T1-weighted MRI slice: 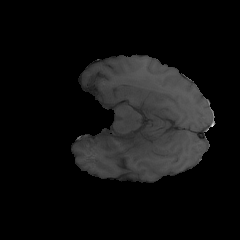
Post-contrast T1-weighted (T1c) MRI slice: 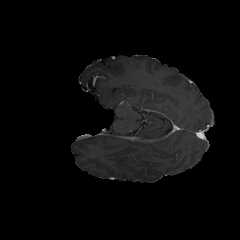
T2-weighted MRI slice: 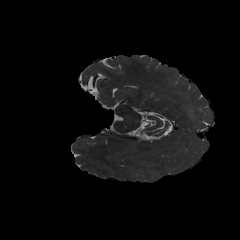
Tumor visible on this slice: no